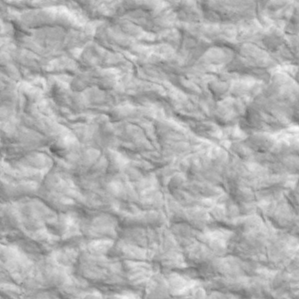
Label: non_frost